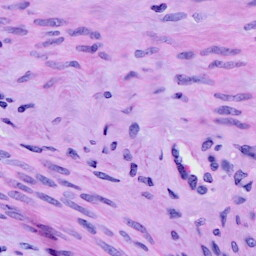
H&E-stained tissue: Cervix